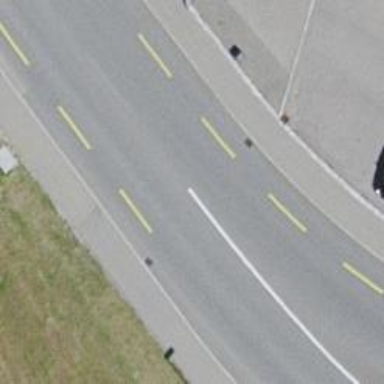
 featuring both sidewalks and advisory cycle lane."